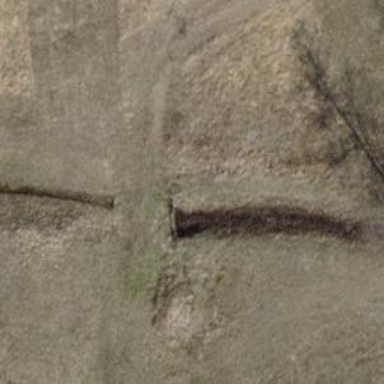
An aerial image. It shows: Ditch in the surroundings.